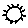
Label: sun